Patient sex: M
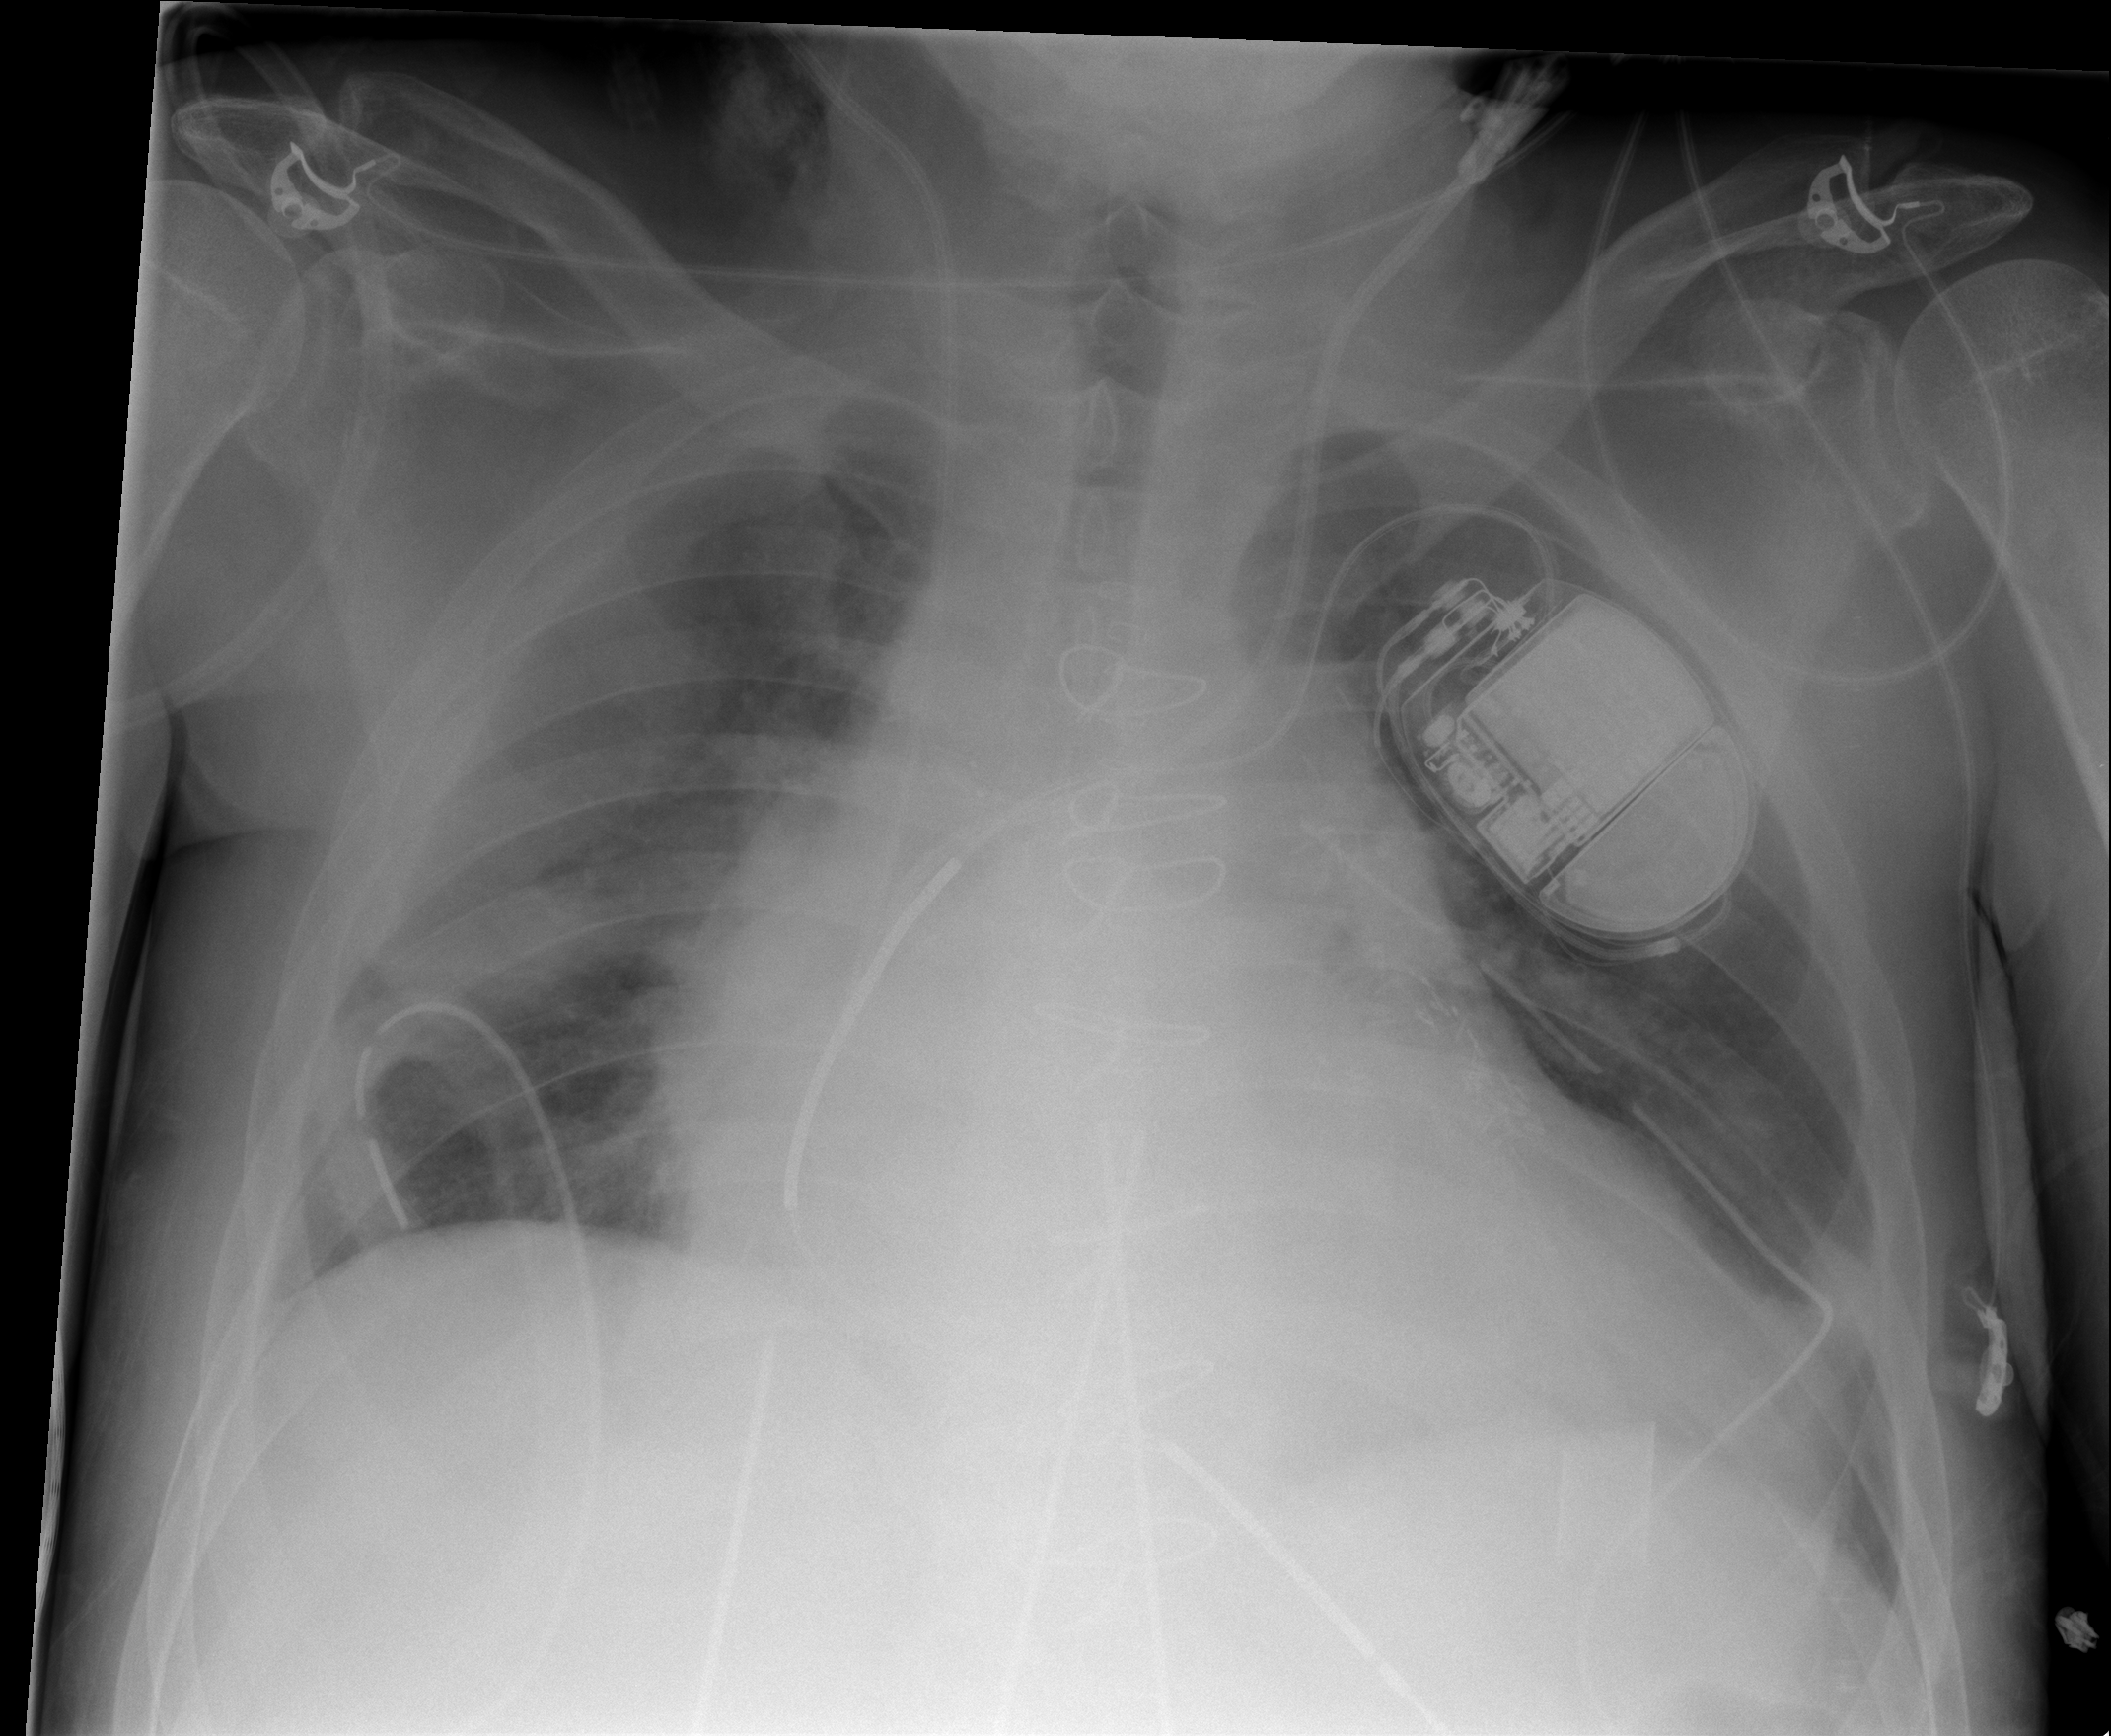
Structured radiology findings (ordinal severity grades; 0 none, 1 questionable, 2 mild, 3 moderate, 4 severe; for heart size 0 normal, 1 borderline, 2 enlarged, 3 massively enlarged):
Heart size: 3
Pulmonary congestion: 2
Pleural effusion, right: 1
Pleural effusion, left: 0
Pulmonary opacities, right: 2
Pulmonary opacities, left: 2
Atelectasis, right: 3
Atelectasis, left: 2